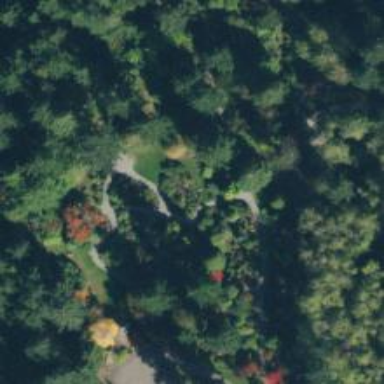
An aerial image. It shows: Botanical garden as type of leisure land.